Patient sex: F
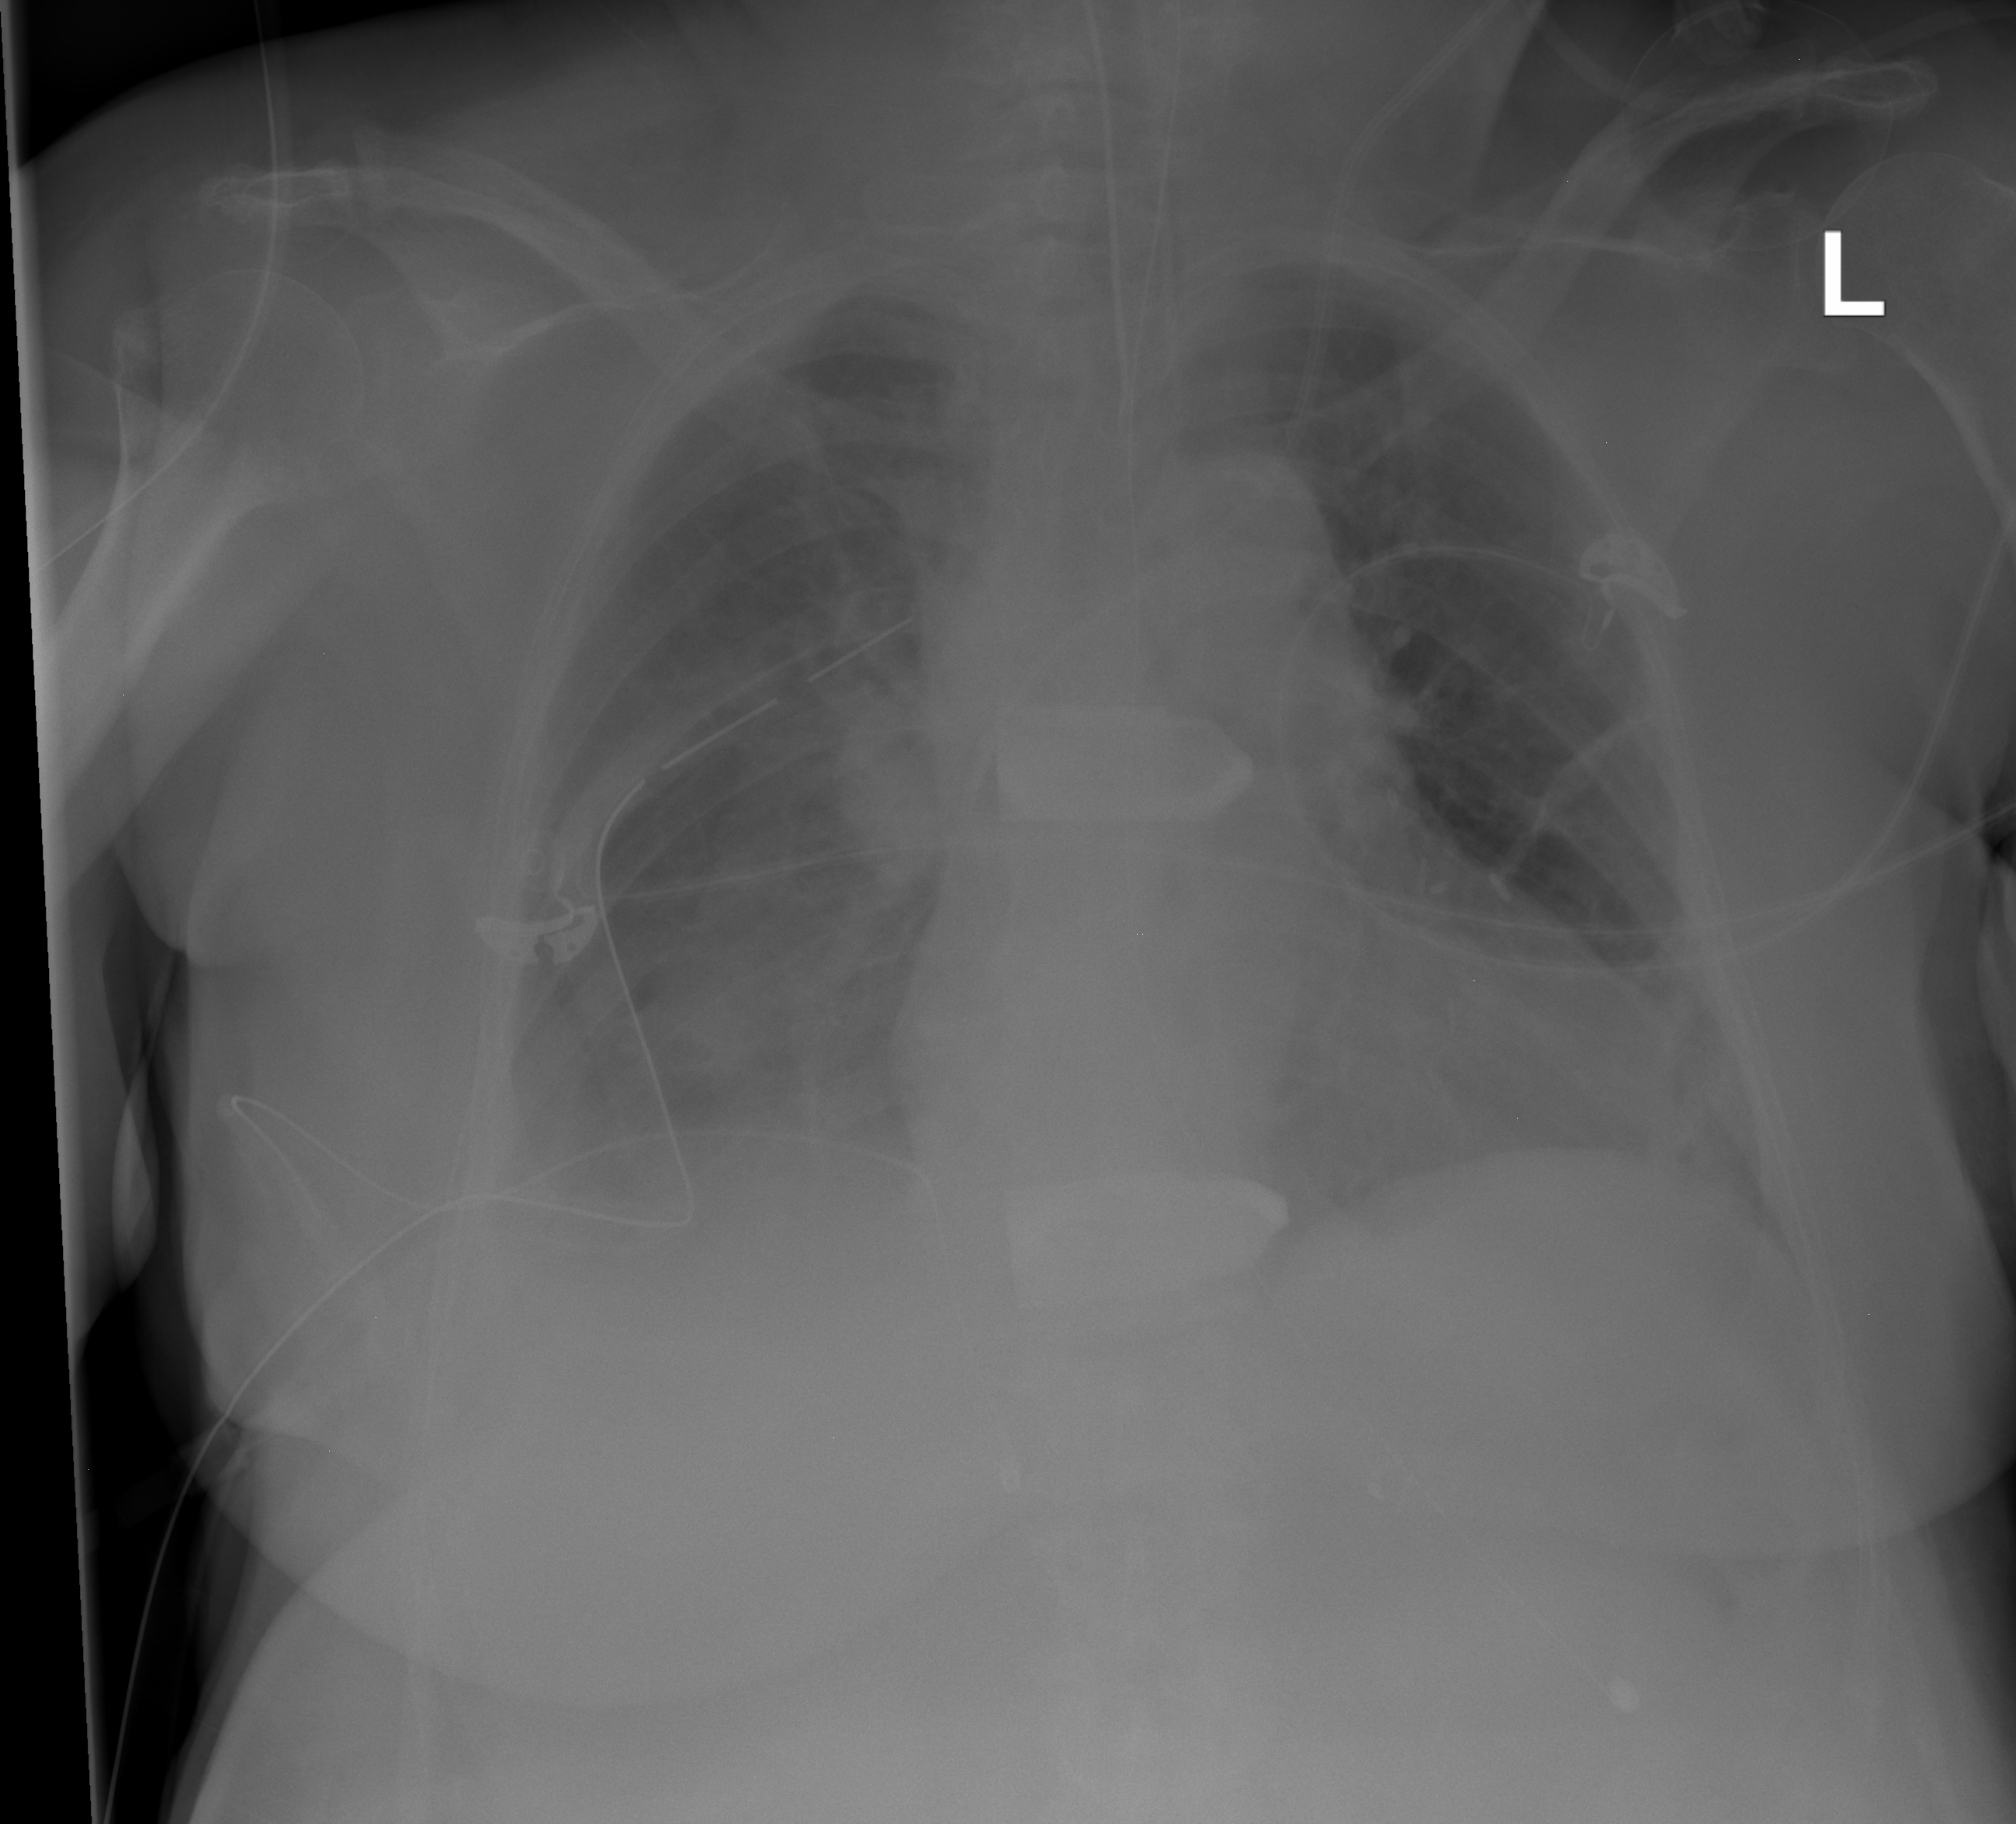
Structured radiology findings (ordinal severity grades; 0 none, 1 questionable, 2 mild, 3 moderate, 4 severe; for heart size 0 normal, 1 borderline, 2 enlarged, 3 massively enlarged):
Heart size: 0
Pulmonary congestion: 0
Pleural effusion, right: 3
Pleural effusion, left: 0
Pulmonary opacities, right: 2
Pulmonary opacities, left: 0
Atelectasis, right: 3
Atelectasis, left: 2